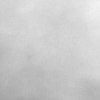
Atmospheric dust classification: dusty